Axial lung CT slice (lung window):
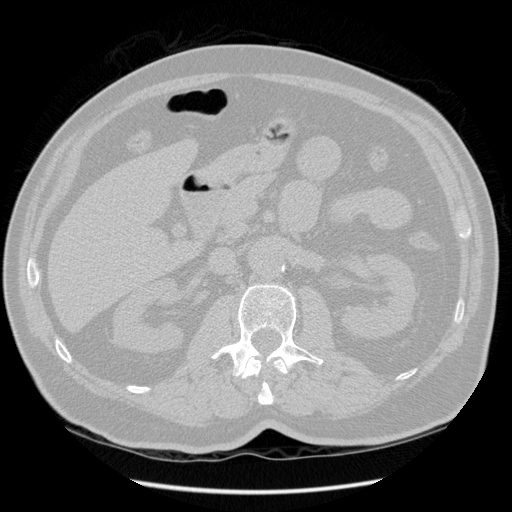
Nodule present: no